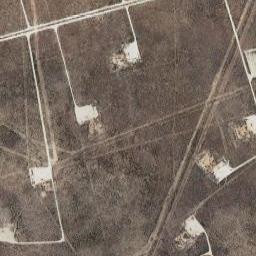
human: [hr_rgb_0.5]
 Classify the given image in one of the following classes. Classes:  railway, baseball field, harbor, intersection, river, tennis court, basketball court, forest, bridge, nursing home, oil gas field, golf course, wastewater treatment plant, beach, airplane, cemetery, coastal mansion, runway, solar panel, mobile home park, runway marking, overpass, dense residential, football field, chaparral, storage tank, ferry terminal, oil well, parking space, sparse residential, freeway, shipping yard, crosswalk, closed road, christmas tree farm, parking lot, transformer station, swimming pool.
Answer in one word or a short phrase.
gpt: oil gas field